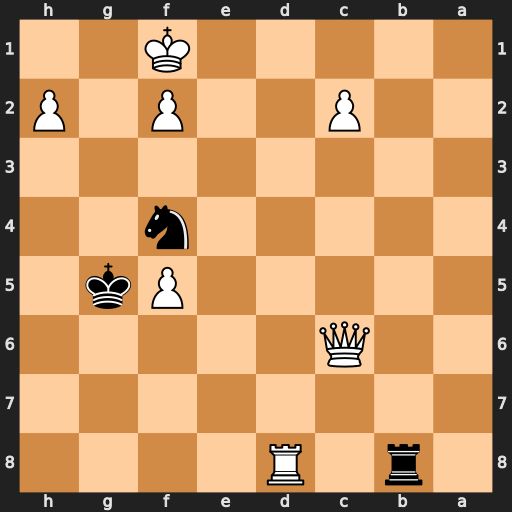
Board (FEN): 1r1R4/8/2Q5/5Pk1/5n2/8/2P2P1P/5K2
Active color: b
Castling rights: -
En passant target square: -
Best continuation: Rb1+ Rd1 Rxd1#